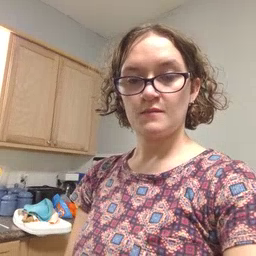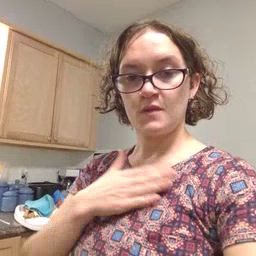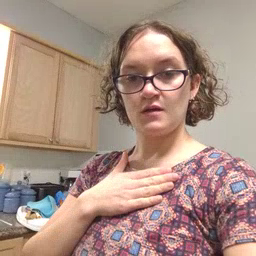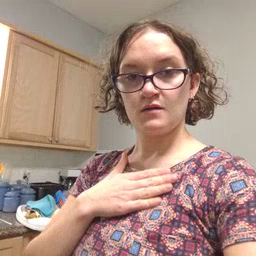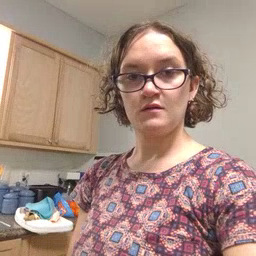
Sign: minemy